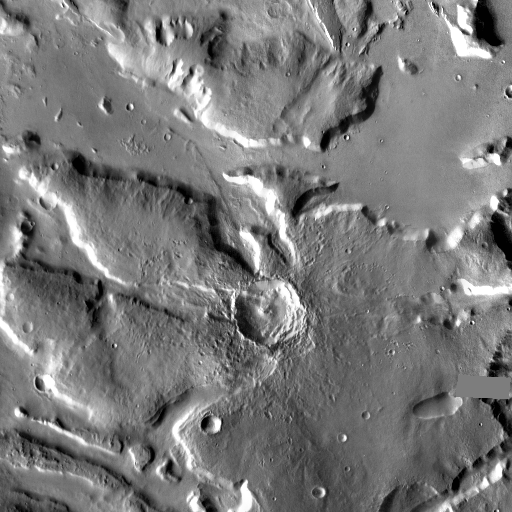
Crater classes present: Background, Other